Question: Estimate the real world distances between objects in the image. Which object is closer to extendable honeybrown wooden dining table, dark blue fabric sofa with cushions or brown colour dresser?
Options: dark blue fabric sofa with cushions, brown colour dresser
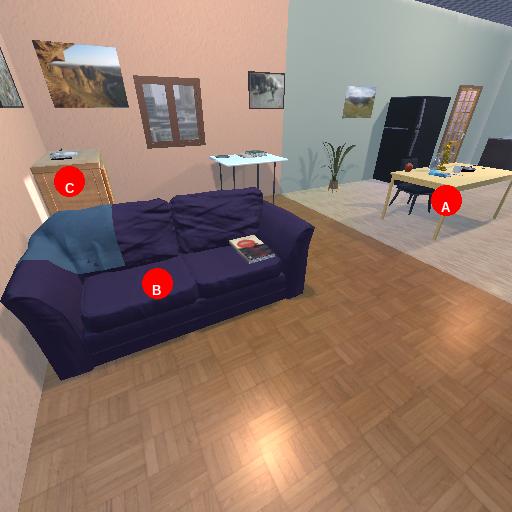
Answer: dark blue fabric sofa with cushions